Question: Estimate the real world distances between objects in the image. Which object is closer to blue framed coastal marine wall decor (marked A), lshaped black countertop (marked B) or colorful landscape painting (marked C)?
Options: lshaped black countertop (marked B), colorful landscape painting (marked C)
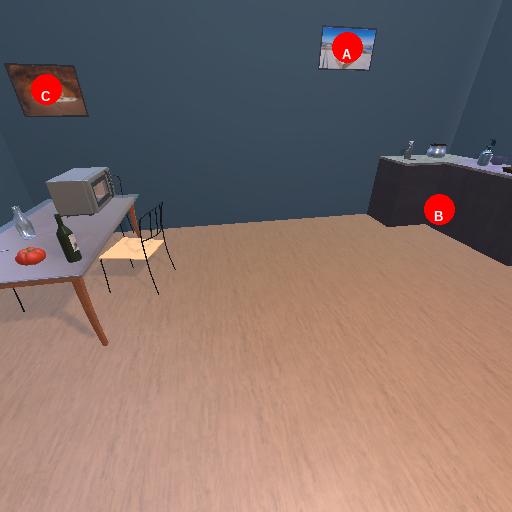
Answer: lshaped black countertop (marked B)